Interaction volume radius: 5 \u00c5
Interaction volume height: 20 \u00c5
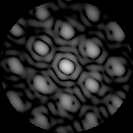
Disorder parameter: 0.395